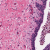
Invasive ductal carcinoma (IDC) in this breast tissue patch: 0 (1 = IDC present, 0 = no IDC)